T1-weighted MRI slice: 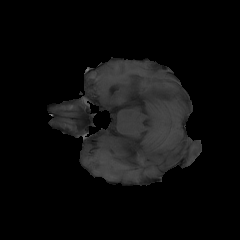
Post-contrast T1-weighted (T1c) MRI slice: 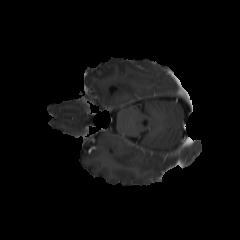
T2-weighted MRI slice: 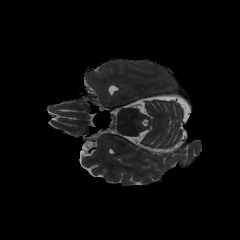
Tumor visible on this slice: no